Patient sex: M
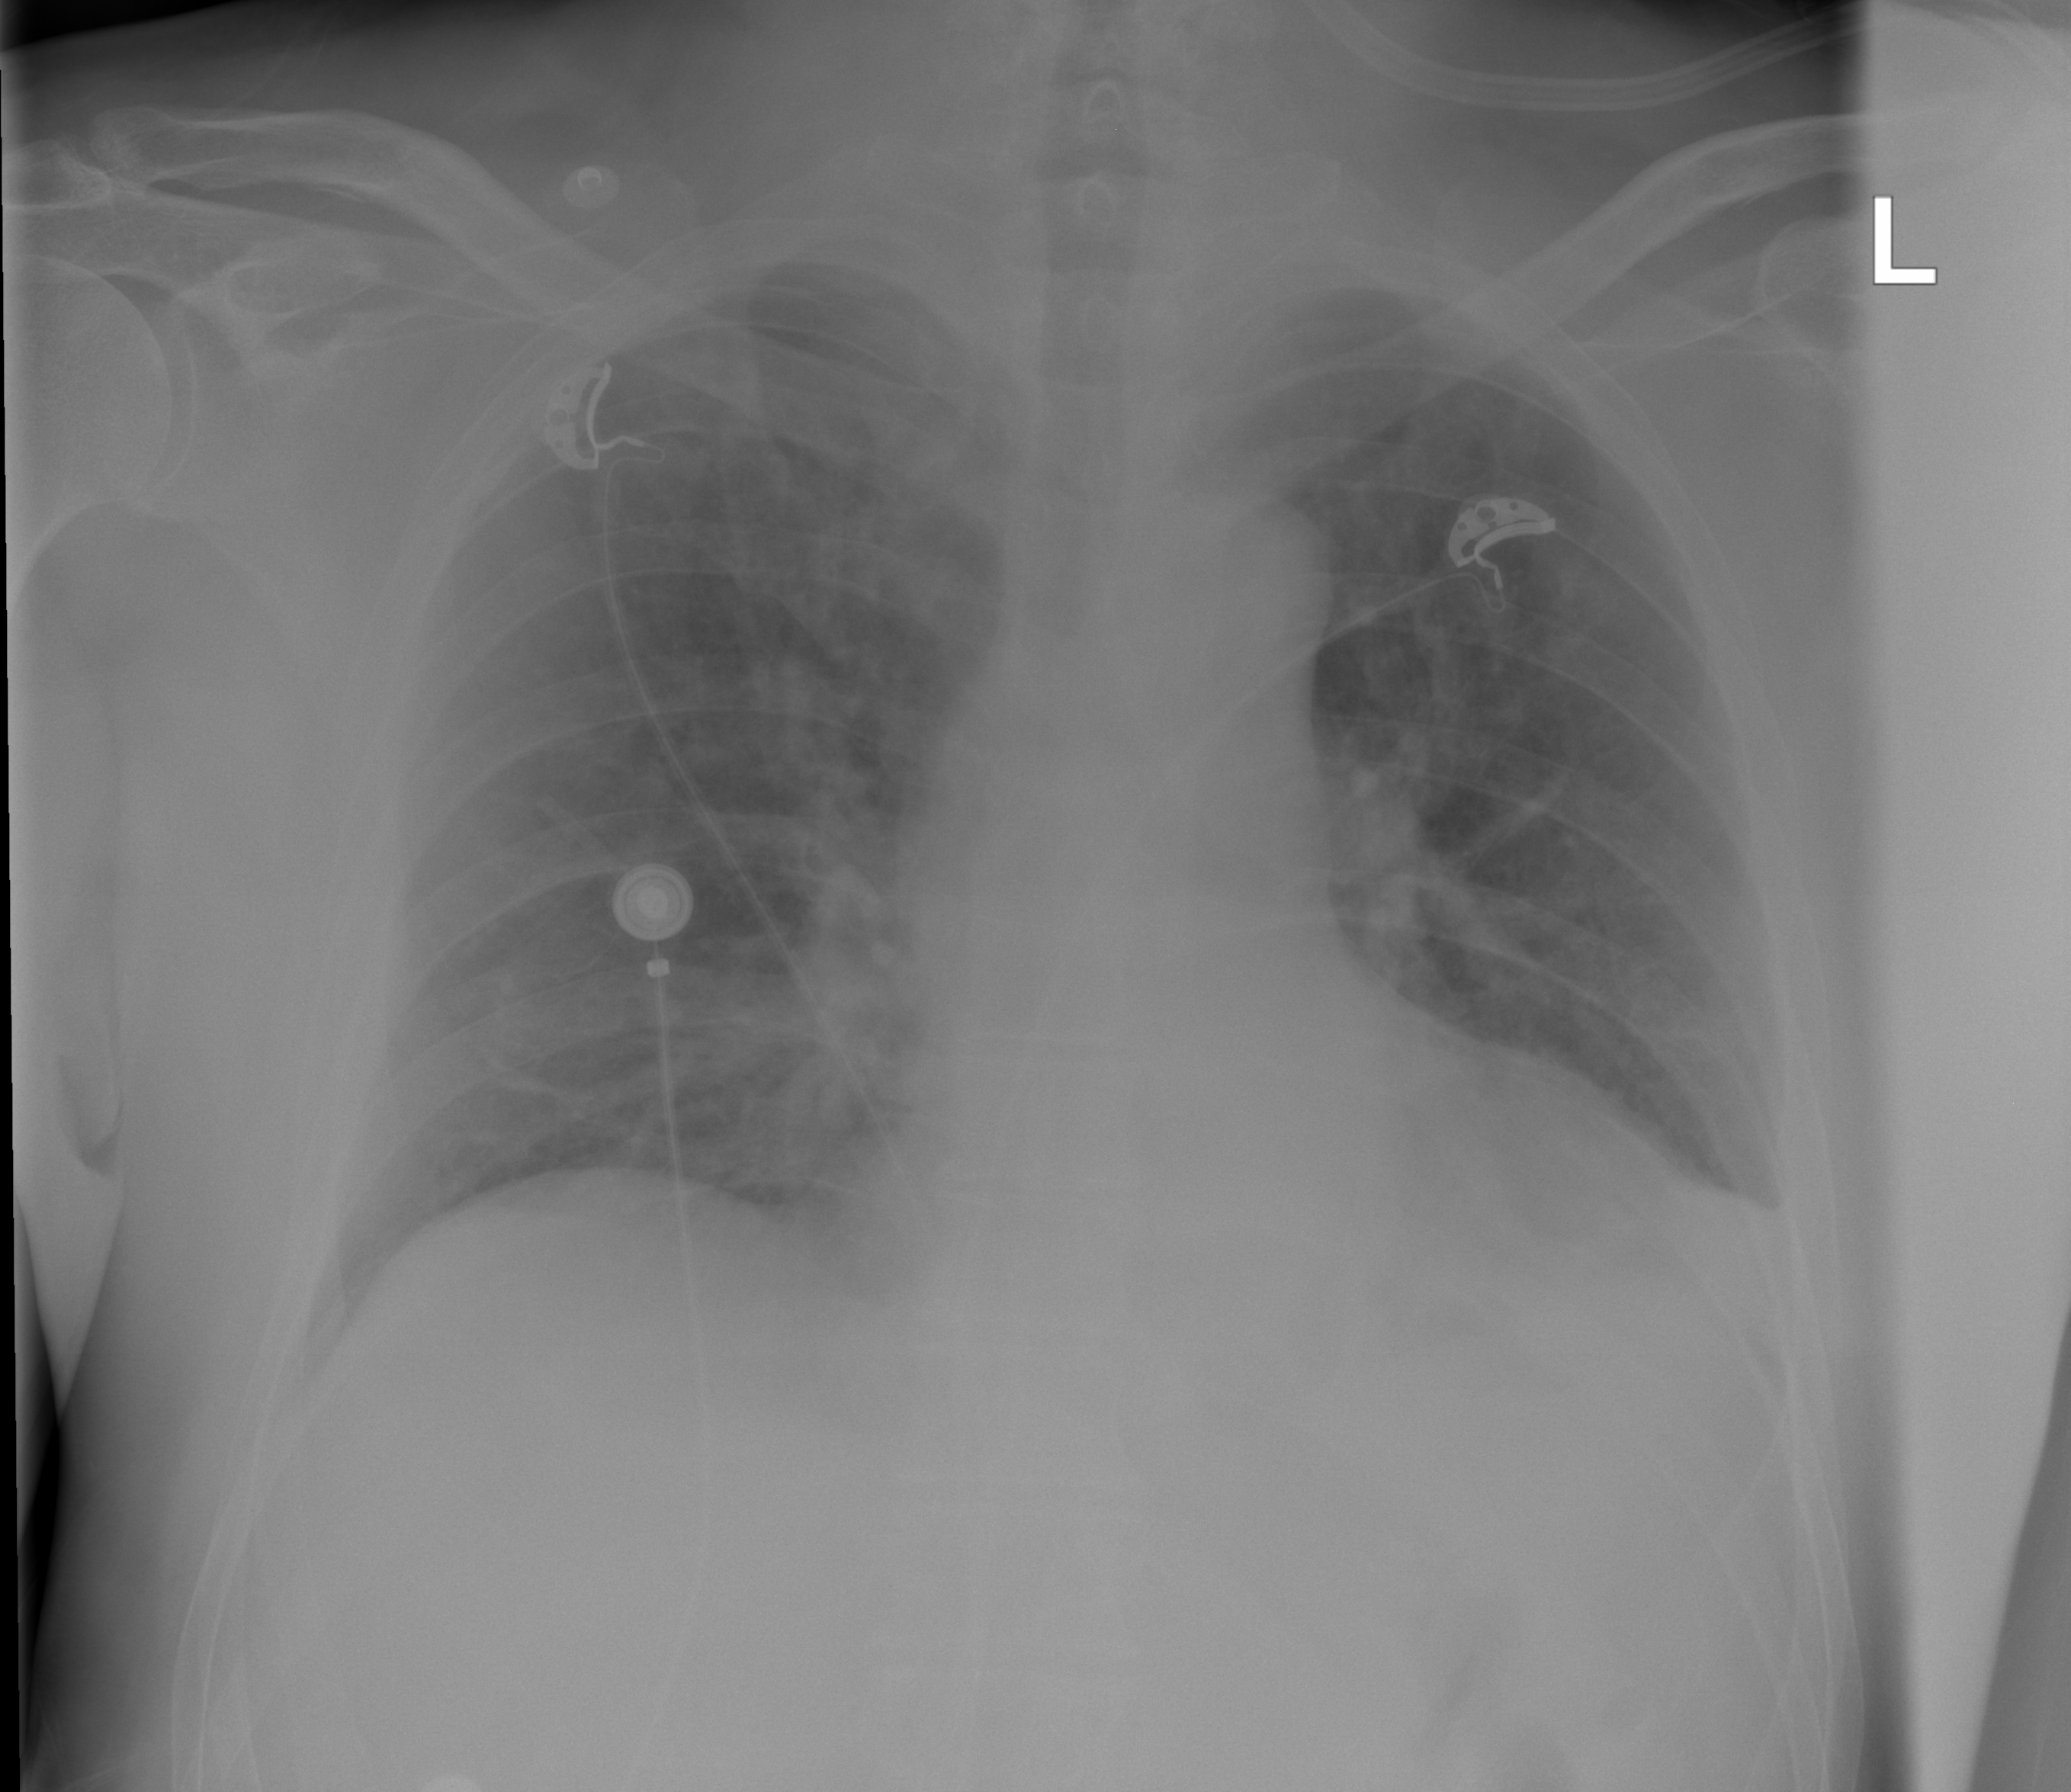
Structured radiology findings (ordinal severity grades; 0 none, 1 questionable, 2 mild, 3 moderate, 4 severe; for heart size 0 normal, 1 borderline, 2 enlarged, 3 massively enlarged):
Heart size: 1
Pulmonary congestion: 2
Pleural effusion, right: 0
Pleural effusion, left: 2
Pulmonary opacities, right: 0
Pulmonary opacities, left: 1
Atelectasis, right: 0
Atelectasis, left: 2